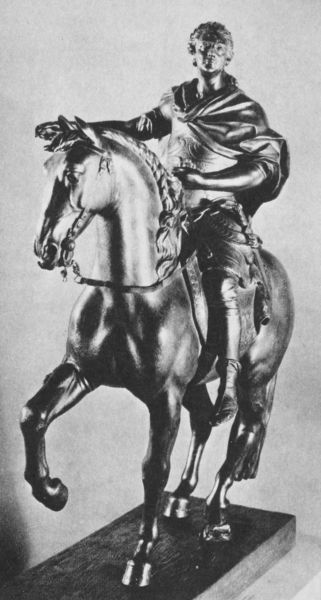
Titel: Kleine Bronzereplik der zerstörten Statue von Bordeaux
Künstler: Jean-Baptiste II. Lemoyne
Institution: Bordeaux, Musée des Arts Décoratifs
Schlagwörter: hand, mann, umhang, gürtel, arm, gesicht, mensch, sockel, gewand, haare, mantel, locken, ohren, pferd, reiter, skulptur, statue, huf, hufe, mähne, sattel, schwanz, zaumzeug, zügel, bein, krieg, glanz, glänzend, metall, bildhauerei, bronze, plastik, foto, panzer, schwarzweiß, schwert, soldat, herrscher, lorbeer, rüstung, trense, römer, geflochten, nüstern, general, halfter, heerführer, standbild, reiterstandbild, trab, herrführer, cäesar, reiterstarue